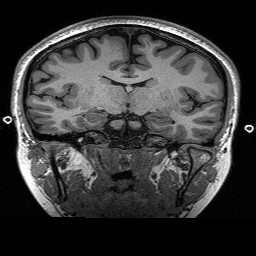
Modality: T1w
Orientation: sagittal
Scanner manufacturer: siemens
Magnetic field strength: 3 T